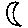
Label: moon